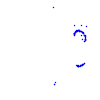
Particle: kaon